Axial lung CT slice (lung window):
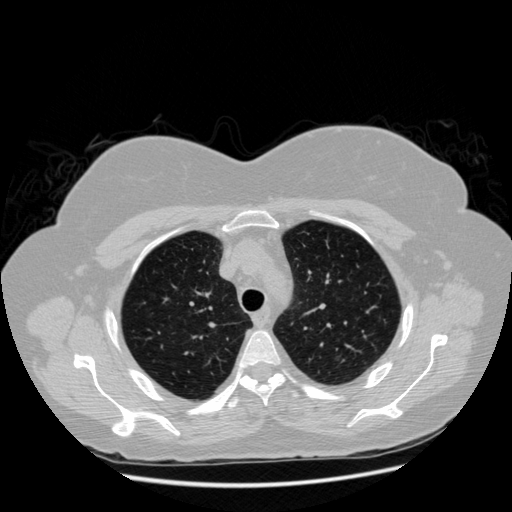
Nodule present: no